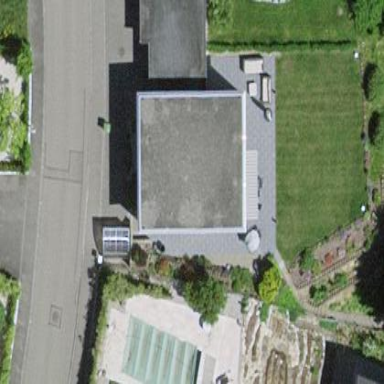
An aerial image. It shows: Simple and straightforward house.